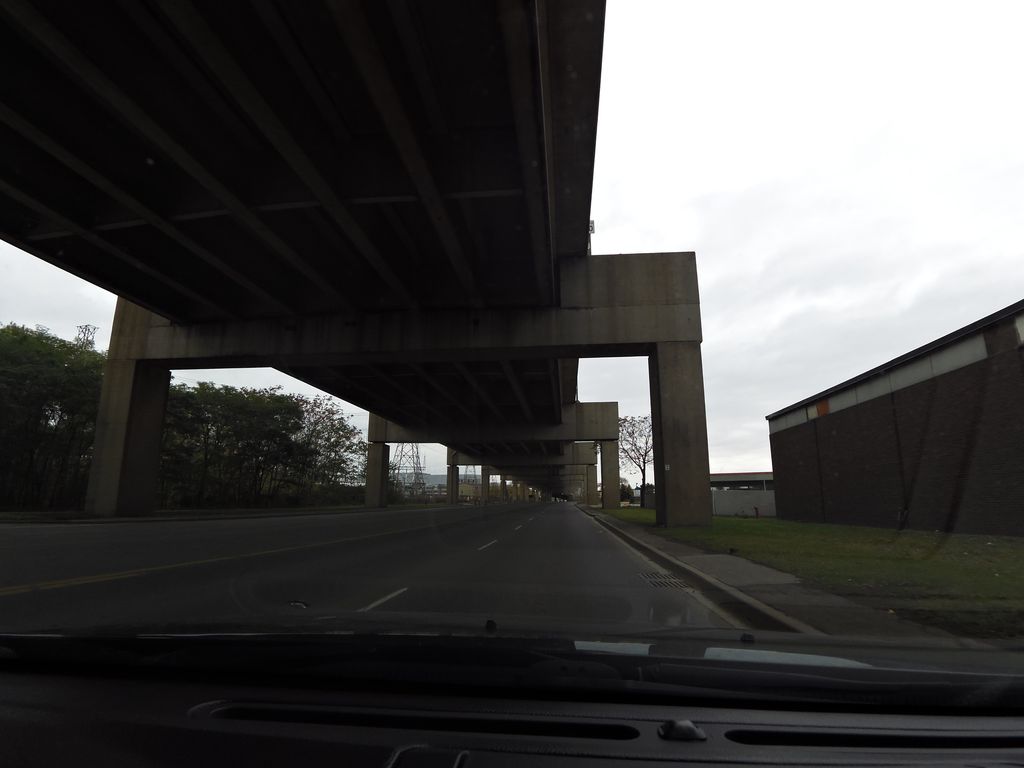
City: hamilton